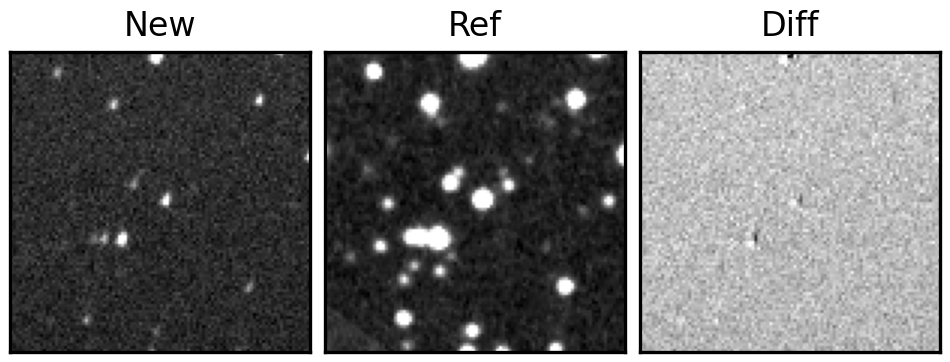
Label: bogus